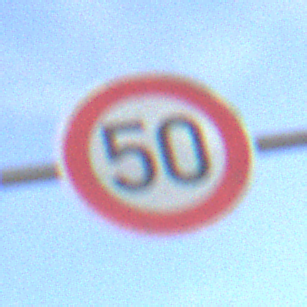
Verkehrszeichen: Geschwindigkeit50
Umgebung: Outdoor, Nature
Tageszeit: SunriseSunset
Wetter: PartlyCloudy
Licht: Natural
Jahreszeit: NotSpecified
Kontrast: HighContrast